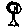
Label: tree